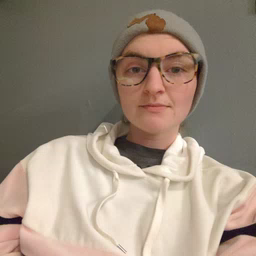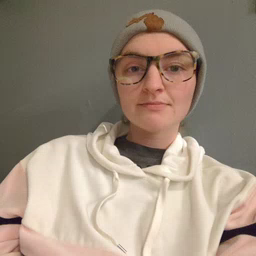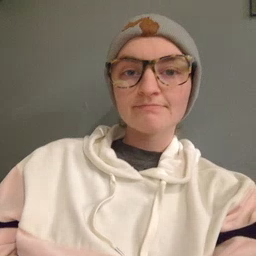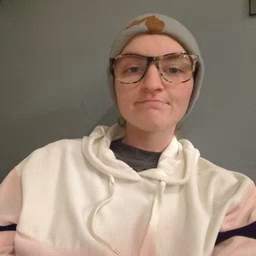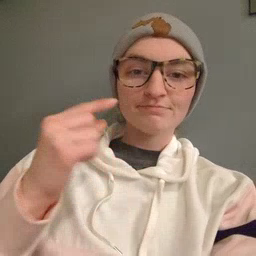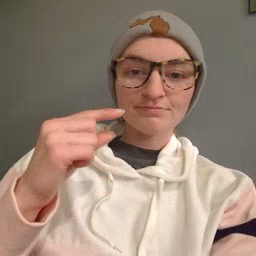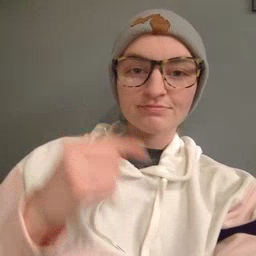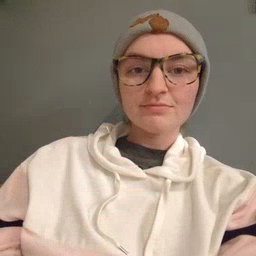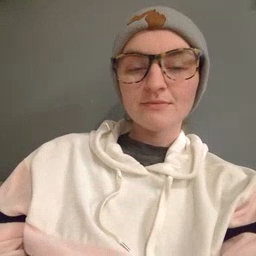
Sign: green